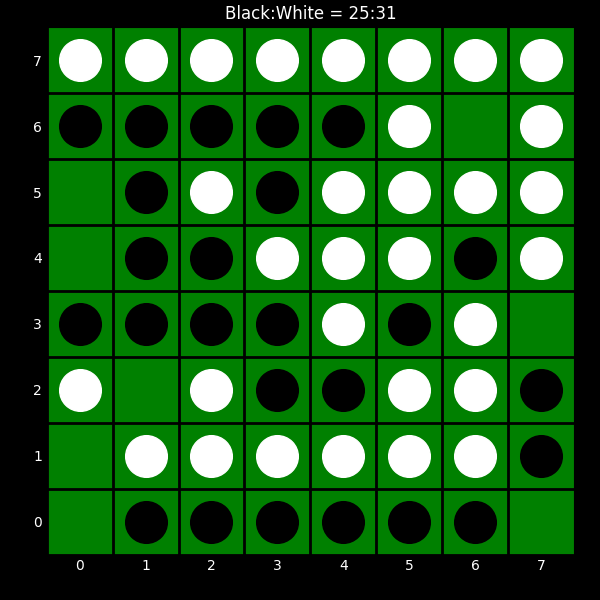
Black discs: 25
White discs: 31